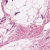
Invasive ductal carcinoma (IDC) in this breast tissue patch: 0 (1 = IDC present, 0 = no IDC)